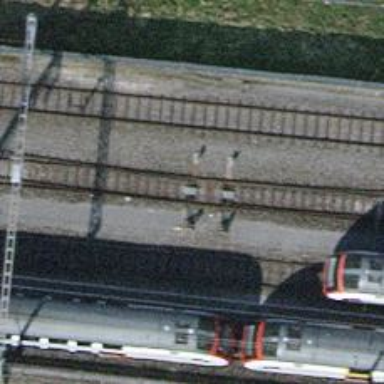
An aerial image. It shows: Yard with single rail track. The railway track is electrified with contact line for service purposes.